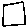
Label: square